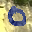
Label: 0